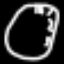
Label: clock